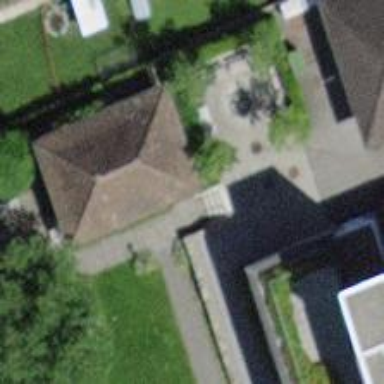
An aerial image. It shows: Shed.